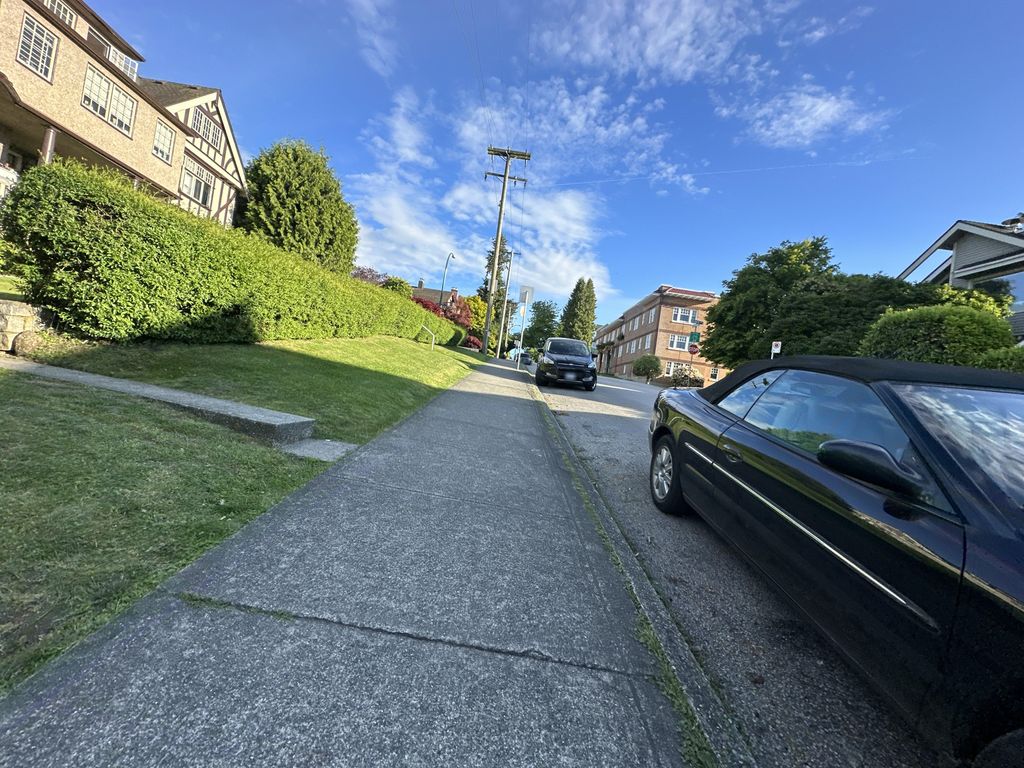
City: vancouver